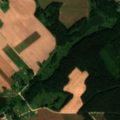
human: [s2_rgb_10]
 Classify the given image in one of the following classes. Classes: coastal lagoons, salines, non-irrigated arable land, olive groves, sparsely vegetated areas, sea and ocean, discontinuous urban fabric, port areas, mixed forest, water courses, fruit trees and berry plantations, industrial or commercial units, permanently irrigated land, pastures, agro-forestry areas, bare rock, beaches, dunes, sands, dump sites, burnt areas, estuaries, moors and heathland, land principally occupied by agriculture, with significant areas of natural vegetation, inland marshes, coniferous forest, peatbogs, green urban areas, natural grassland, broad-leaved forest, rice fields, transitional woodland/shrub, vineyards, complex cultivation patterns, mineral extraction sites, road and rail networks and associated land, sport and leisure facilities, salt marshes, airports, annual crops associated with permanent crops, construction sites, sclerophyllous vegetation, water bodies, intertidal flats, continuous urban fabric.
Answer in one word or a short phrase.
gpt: non-irrigated arable land, complex cultivation patterns, broad-leaved forest, coniferous forest